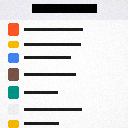
Screen state: on